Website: crate-barrel
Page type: gifting
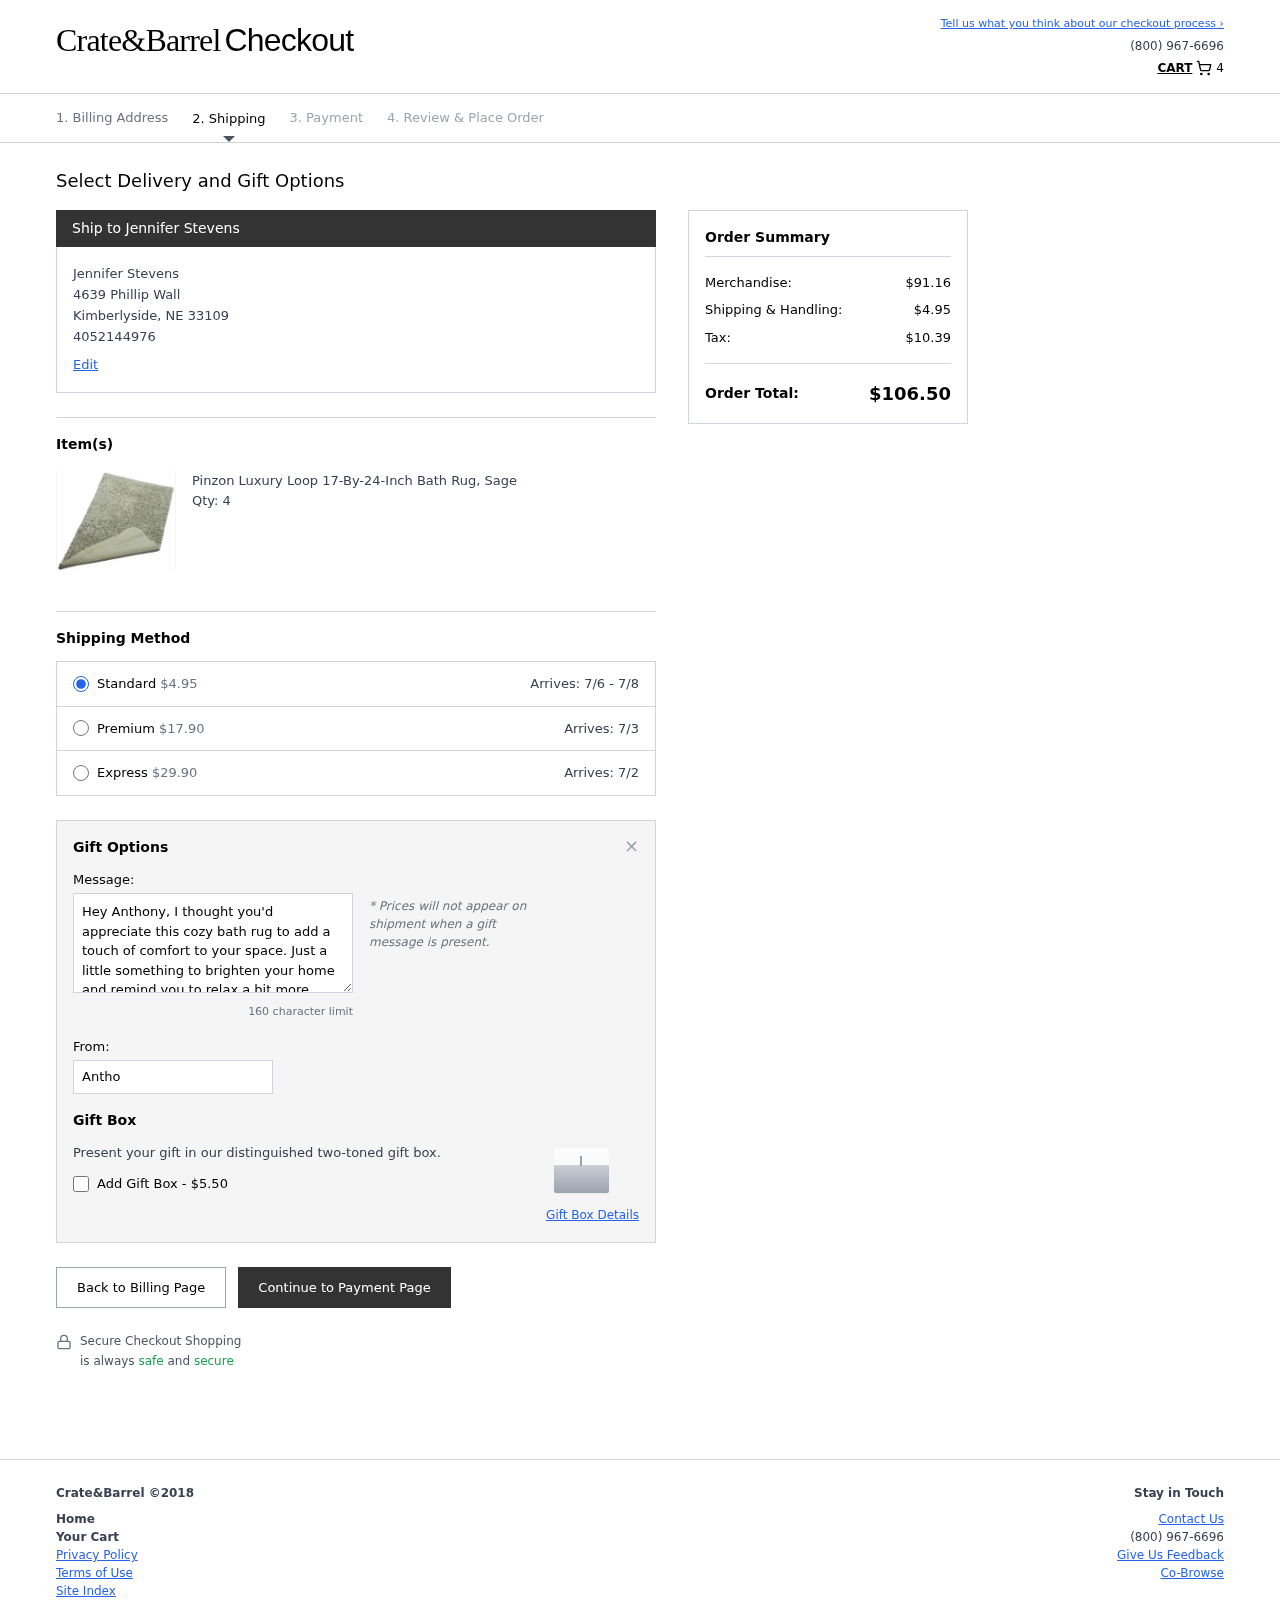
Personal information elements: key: PII_CITY
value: Kimberlyside
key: PII_FULLNAME
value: Jennifer Stevens
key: PII_GIFT_FIRSTNAME
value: Anthony
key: PII_GIFT_MESSAGE
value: Hey Anthony, I thought you'd appreciate this cozy bath rug to add a touch of comfort to your space. Just a little something to brighten your home and remind you to relax a bit more. Enjoy it!
Jennifer
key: PII_PHONE
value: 4052144976
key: PII_POSTCODE
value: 33109
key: PII_STATE_ABBR
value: NE
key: PII_STREET
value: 4639 Phillip Wall
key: PII_FULLNAME2
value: Jennifer Stevens
Product elements: key: PRODUCT1_NAME
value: Pinzon Luxury Loop 17-By-24-Inch Bath Rug, Sage
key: PRODUCT1_QUANTITY
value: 4
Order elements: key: ORDER_NUM_ITEMS
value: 4
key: ORDER_SHIPPING_COST
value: $4.95
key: ORDER_DELIVERY_DATE_RANGE
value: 7/6 - 7/8
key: ORDER_PREMIUM_SHIPPING
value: $17.90
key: ORDER_PREMIUM_DATE
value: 7/3
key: ORDER_EXPRESS_SHIPPING
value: $29.90
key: ORDER_EXPRESS_DATE
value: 7/2
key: ORDER_SUBTOTAL
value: $91.16
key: ORDER_TAX
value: $10.39
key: ORDER_TOTAL
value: $106.50